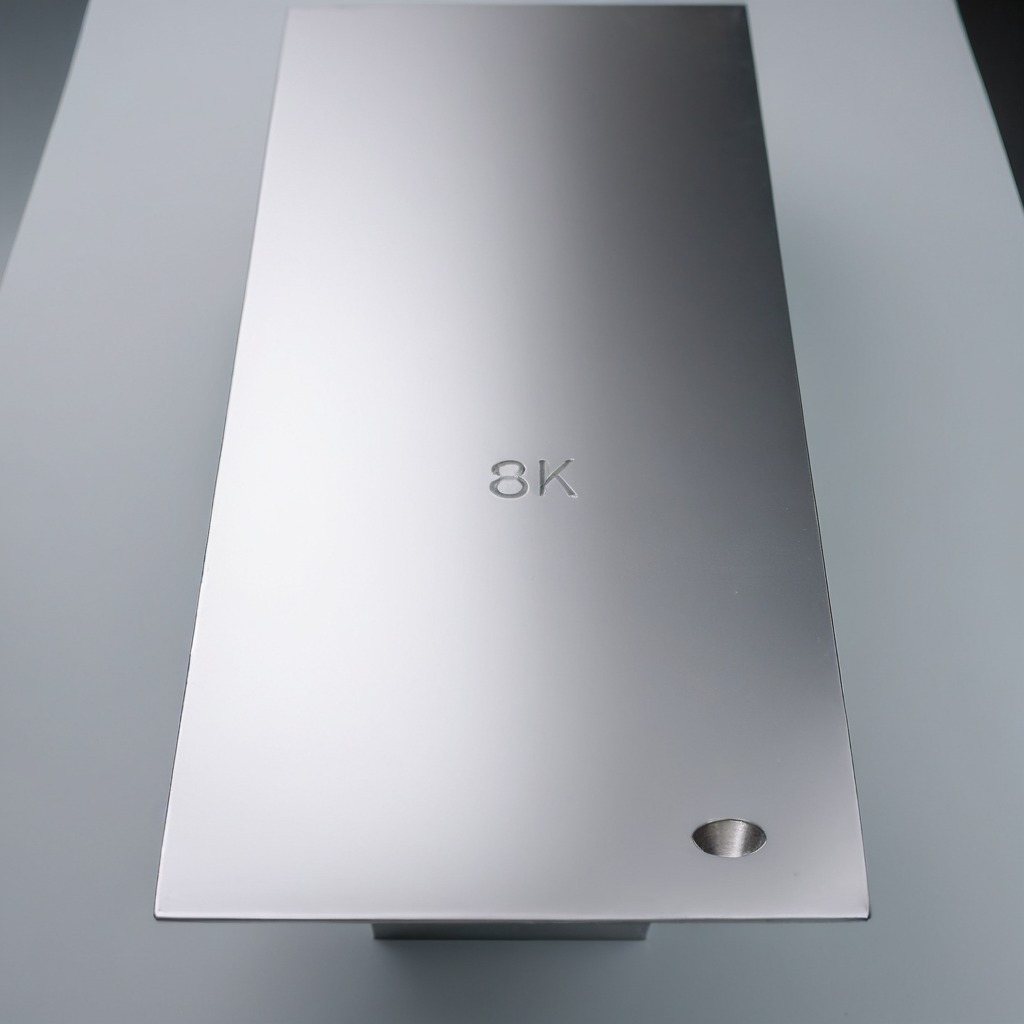
A flat metal washer is lying on the stainless steel table.